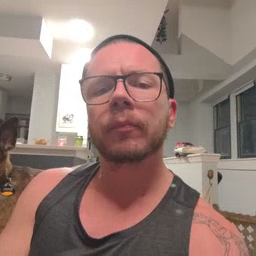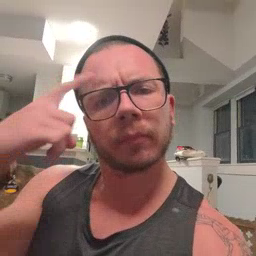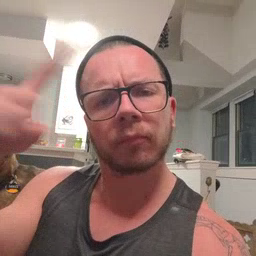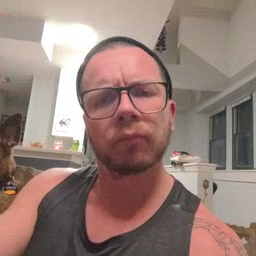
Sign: for